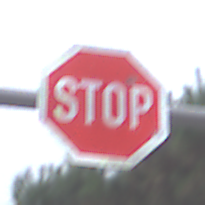
Verkehrszeichen: Stop
Umgebung: Outdoor, Urban
Tageszeit: MorningAfternoon
Wetter: Overcast
Licht: Natural
Jahreszeit: NotSpecified
Kontrast: LowContrast